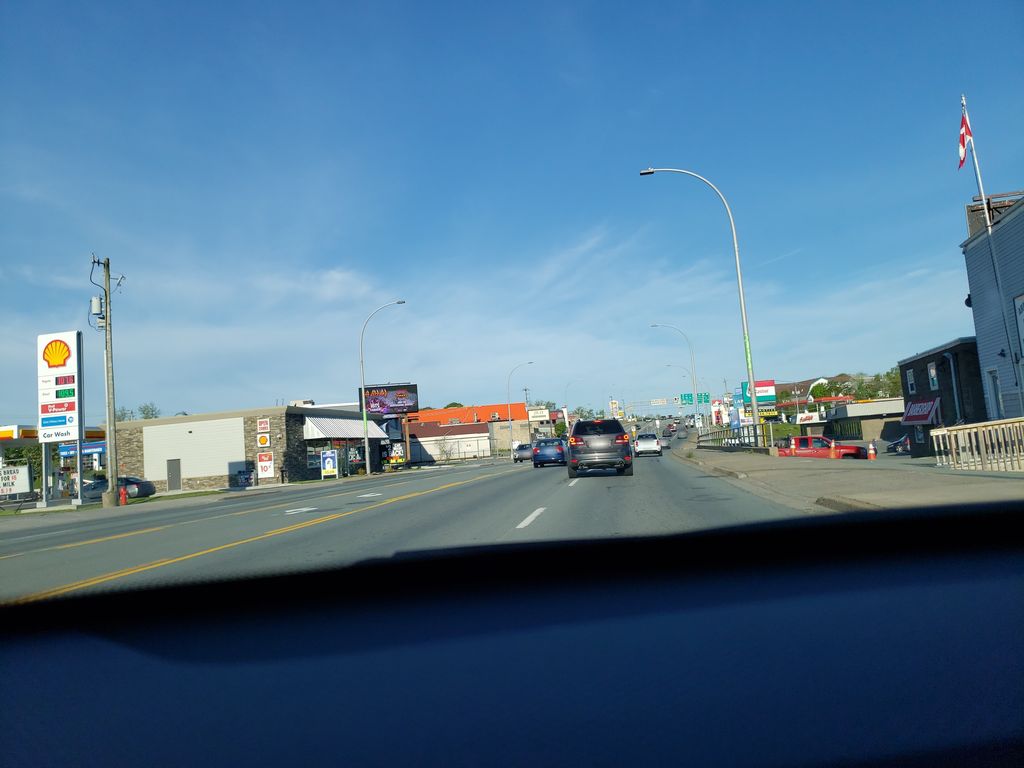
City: halifax